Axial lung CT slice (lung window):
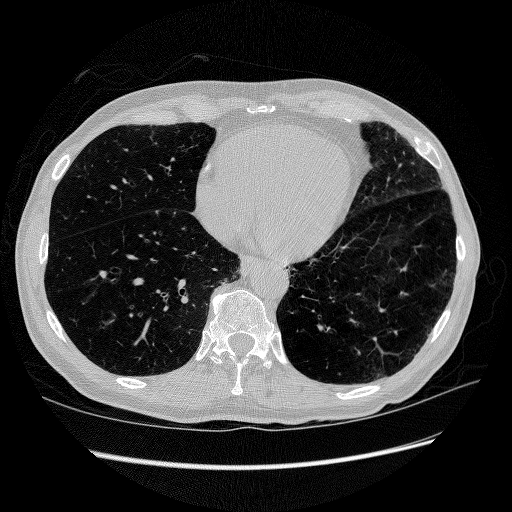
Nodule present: no